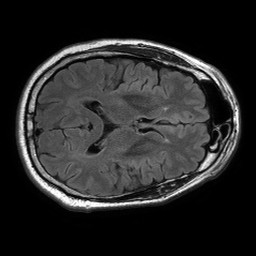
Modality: FLAIR
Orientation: axial
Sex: male
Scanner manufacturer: philips
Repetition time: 11 s
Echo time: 0.125 s